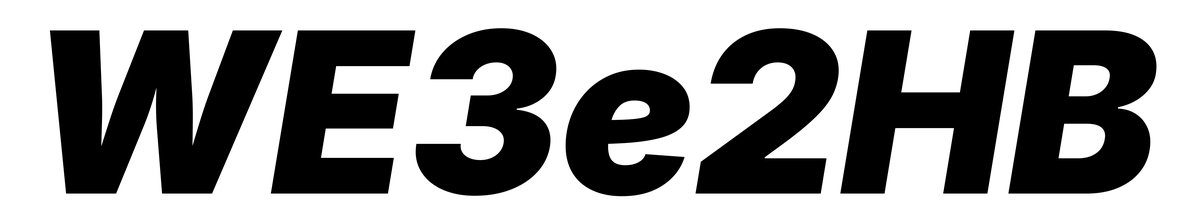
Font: Inter-Italic_Black_Italic